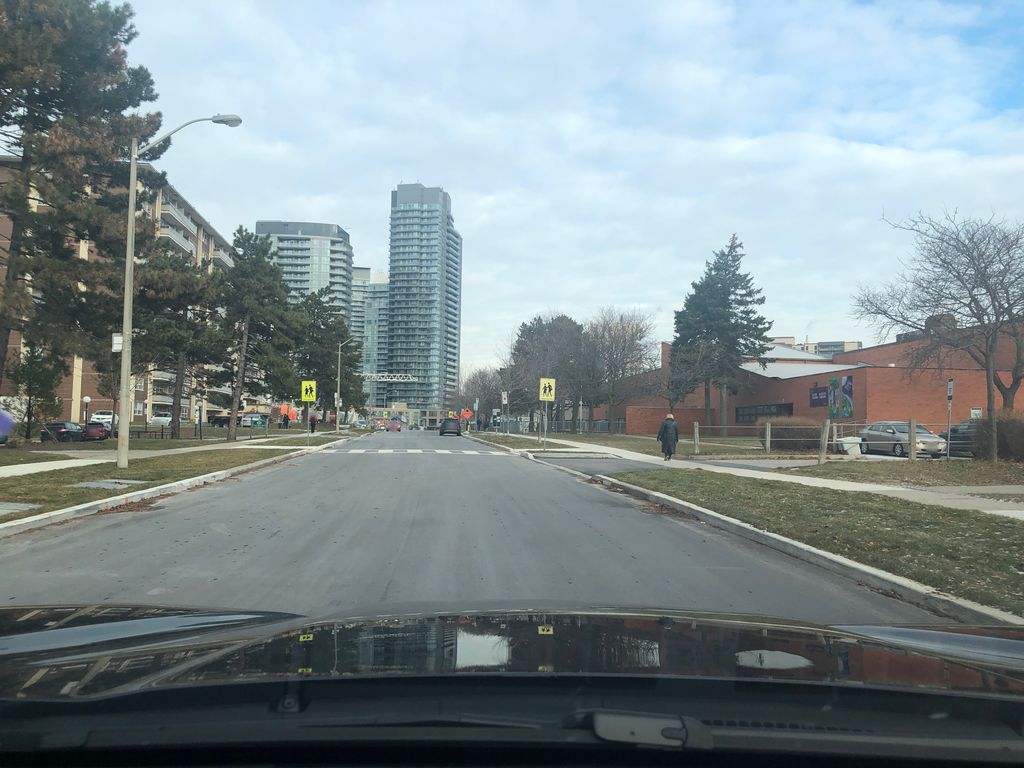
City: toronto